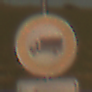
Verkehrszeichen: VerbotFuerKraftfahrzeugeUeberDreiKommaFuenfTonnen
Zusatzzeichen unten: RichtungsangabeDurchPfeile1
Umgebung: Outdoor, Nature
Tageszeit: SunriseSunset
Wetter: PartlyCloudy
Licht: Natural
Jahreszeit: NotSpecified
Kontrast: HighContrast